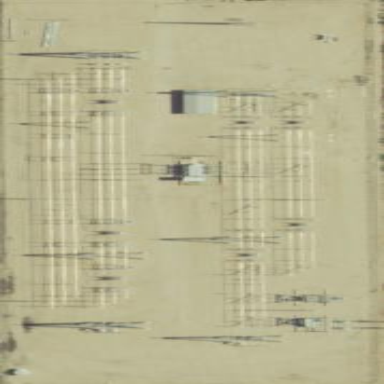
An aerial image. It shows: Transmission level substation.